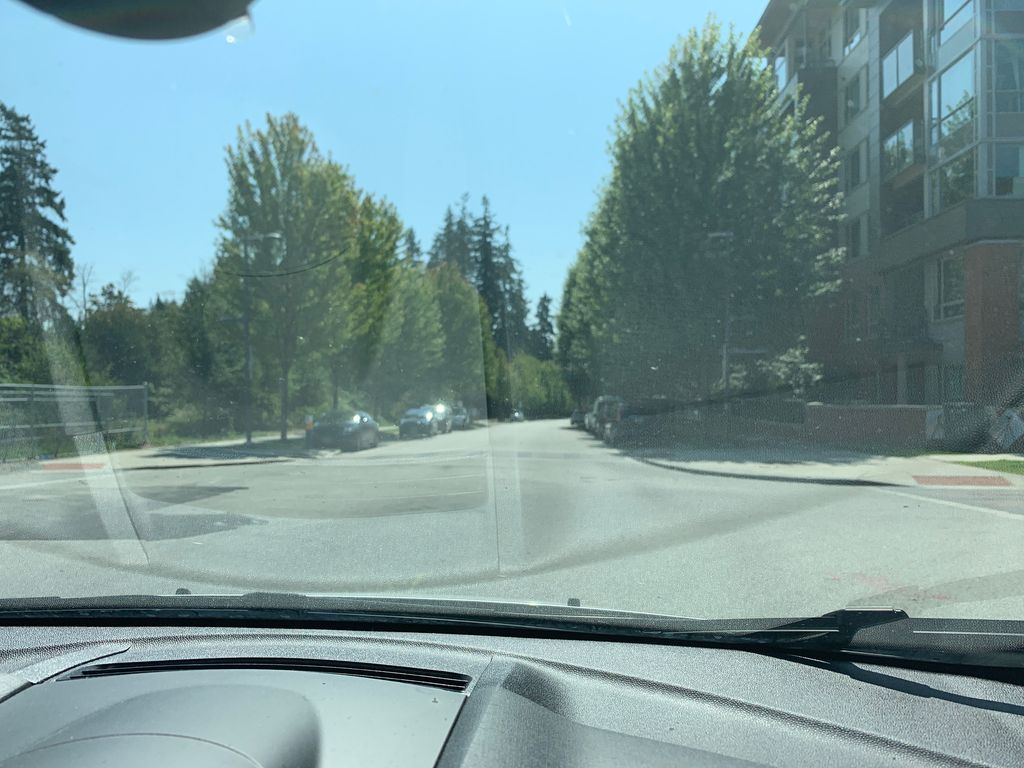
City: vancouver